Field crop: maize
Growth stage: 2
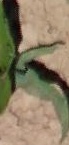
Species: maize